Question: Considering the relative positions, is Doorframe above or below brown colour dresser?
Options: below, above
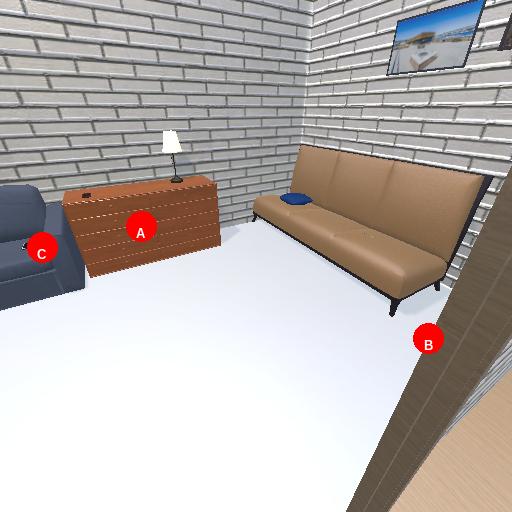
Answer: below